Field crop: tomato
Growth stage: 2
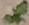
Species: solanum